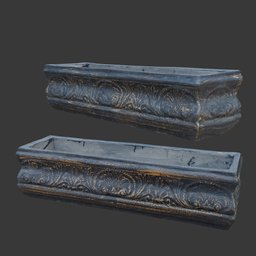
Label: decoration